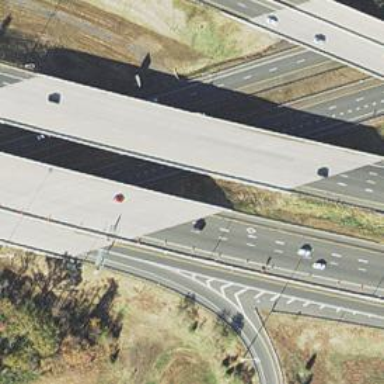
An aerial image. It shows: Bridge over motorway.